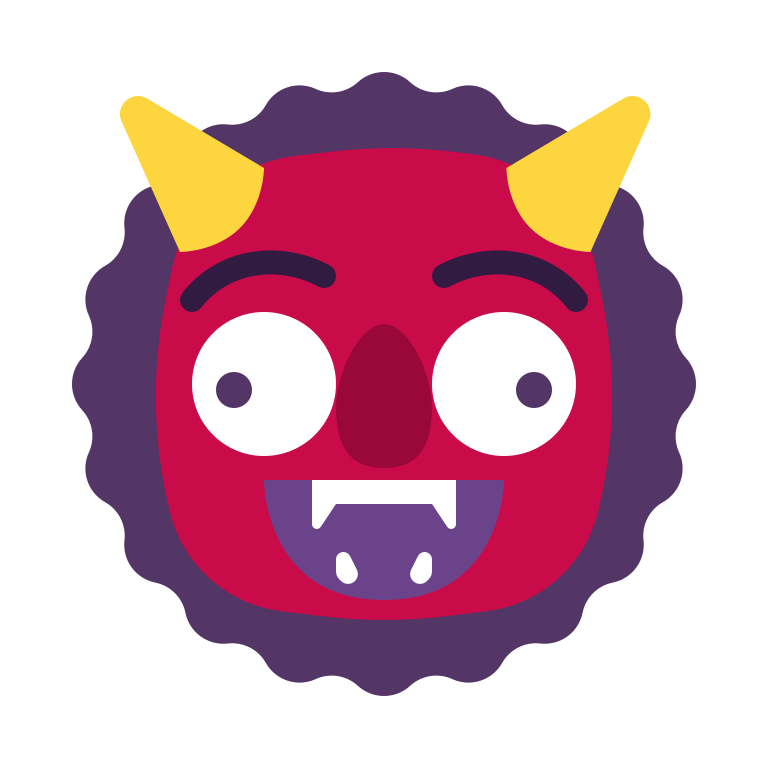
ogre flat